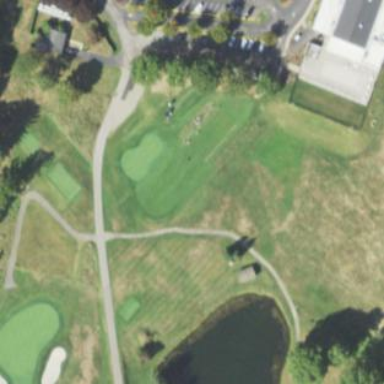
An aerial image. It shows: Golf tee on grassy land.